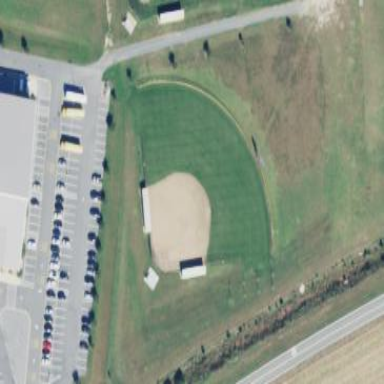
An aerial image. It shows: Softball pitch for leisure sports.